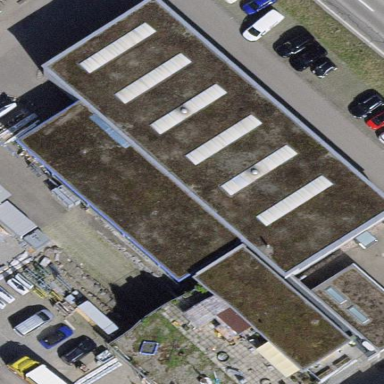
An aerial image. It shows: Industrial building.